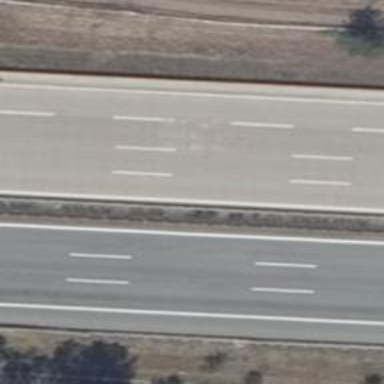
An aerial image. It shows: Concrete motorway.